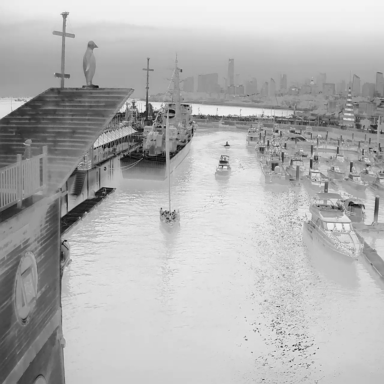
There are three sailboats in the infrared image.